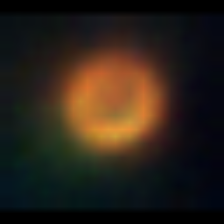
Taxon: NanoPlankton
Group: Other